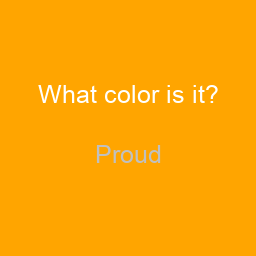
Color: silver
Background color: orange
Question text color: white